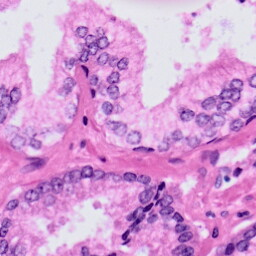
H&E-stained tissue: Prostate